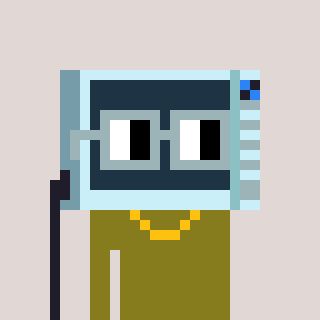
a pixel art character with square dark gray glasses, a microwave-shaped head and a gunk-colored body on a warm background